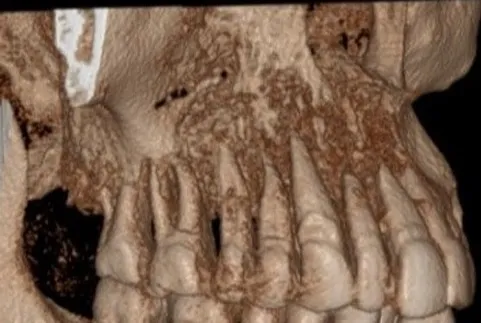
three-dimensional view showing bony destruction in right maxillary quadrant.
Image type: radiology (ct)